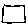
Label: square